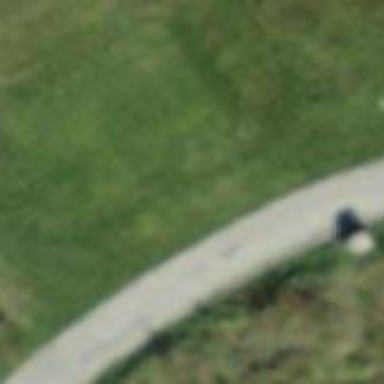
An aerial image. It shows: Grassy area designated as golf tee.